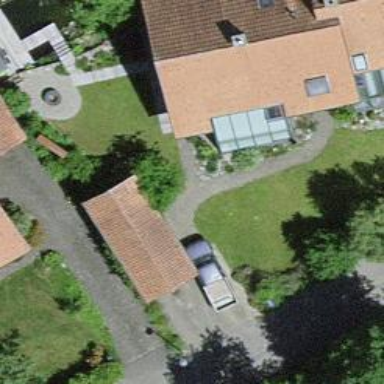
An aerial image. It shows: Garage building.